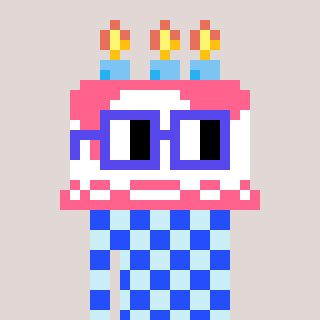
a pixel art character with square blue glasses, a cake-shaped head and a cold-colored body on a warm background